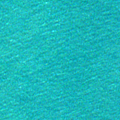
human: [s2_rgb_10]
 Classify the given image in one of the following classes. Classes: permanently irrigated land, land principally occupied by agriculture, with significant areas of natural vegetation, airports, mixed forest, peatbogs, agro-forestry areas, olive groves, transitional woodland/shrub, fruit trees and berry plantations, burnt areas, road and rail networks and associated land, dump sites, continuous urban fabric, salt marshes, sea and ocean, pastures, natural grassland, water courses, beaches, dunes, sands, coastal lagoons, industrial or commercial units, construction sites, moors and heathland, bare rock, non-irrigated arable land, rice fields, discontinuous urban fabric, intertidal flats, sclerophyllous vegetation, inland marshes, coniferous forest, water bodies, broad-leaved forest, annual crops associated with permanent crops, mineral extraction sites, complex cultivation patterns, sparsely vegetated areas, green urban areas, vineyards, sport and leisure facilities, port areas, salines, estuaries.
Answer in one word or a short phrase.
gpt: sea and ocean